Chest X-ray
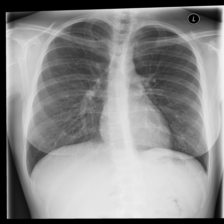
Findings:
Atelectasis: negative
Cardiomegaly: negative
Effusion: negative
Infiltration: negative
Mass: negative
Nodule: negative
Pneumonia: negative
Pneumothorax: negative
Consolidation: negative
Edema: negative
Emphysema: negative
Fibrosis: negative
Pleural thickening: negative
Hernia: negative